Brain MRI, t2w sequence, axial 2D slice.
Patient: age 39, sex F, weight 95 kg, height 1.95 m
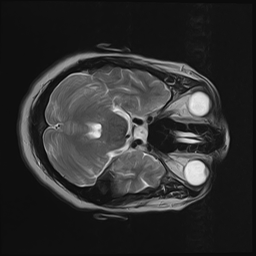